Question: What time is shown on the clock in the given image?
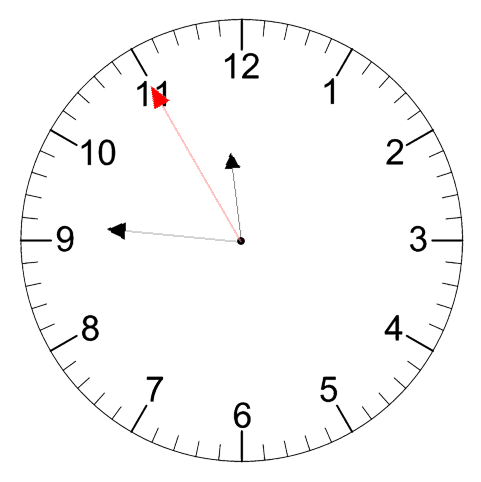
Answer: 11:45:55